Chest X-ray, PA view. Patient: 56 years old, sex F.
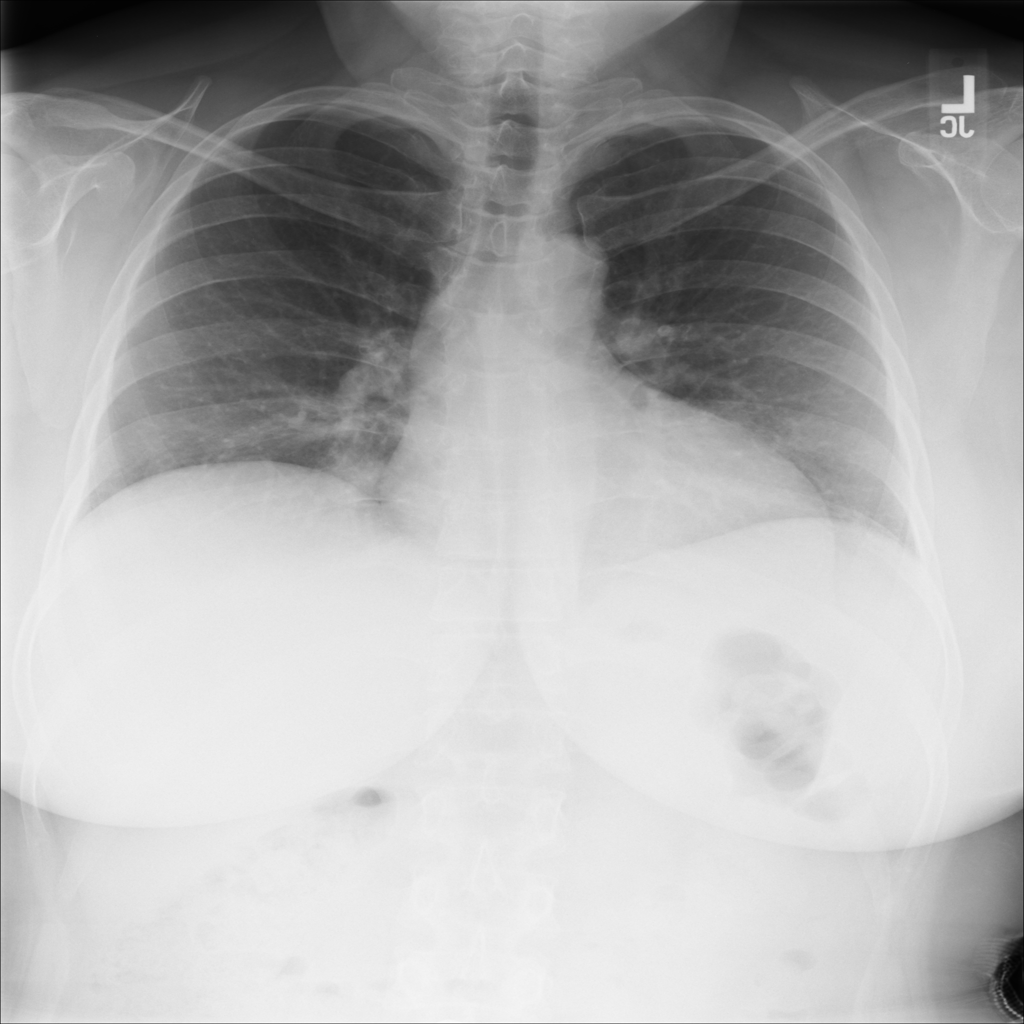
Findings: Cardiomegaly